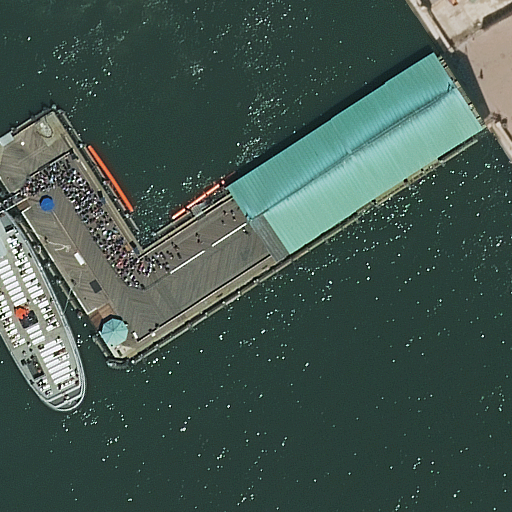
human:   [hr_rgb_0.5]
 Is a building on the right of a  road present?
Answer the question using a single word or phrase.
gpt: no

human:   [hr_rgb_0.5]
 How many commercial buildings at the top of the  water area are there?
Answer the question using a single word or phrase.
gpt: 0

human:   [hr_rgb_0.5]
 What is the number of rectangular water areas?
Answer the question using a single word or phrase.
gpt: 1

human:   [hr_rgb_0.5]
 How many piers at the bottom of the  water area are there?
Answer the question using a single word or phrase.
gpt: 0

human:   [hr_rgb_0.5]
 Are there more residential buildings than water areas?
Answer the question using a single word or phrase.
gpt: no

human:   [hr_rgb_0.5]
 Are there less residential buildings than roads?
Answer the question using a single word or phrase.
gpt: yes

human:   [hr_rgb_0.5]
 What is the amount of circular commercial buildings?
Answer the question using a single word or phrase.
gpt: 0

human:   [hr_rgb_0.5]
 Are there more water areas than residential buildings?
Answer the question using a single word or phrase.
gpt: no

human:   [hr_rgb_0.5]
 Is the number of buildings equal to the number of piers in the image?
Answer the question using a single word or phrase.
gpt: no

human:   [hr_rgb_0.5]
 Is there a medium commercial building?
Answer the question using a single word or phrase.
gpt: no

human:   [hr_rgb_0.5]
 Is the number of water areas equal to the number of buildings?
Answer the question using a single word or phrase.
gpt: no

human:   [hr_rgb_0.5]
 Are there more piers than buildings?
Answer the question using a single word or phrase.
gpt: no

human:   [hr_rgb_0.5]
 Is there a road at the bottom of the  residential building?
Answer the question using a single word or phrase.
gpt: no

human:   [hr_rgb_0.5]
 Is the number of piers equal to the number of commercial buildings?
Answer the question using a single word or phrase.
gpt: no

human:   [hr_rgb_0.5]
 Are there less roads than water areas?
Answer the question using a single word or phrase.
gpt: no

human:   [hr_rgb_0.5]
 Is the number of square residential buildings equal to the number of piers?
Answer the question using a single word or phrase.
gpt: yes

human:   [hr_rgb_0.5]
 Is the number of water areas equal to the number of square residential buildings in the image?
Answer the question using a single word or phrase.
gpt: yes

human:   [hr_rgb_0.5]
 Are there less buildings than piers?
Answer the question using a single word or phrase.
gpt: no

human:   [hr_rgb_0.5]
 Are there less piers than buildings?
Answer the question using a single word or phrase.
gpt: yes

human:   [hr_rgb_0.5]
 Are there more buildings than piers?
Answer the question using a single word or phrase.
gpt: yes

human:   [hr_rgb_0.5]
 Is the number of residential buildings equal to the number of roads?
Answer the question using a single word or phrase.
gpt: no

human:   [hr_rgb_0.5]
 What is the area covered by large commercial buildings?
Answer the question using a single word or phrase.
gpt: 0m2

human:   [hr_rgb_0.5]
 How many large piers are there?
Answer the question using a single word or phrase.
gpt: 1

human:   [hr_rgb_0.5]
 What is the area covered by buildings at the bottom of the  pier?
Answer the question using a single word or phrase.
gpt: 19m2

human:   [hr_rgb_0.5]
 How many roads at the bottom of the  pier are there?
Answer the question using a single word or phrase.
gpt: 0

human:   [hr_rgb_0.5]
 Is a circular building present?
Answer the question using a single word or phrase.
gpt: yes

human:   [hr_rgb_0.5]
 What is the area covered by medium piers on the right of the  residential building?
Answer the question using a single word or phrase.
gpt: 0m2

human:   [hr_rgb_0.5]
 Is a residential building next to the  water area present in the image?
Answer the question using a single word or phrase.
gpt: yes

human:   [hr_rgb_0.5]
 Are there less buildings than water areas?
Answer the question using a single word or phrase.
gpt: no

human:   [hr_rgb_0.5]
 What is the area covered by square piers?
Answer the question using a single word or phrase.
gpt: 0m2

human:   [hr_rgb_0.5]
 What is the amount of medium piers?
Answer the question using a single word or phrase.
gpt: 0

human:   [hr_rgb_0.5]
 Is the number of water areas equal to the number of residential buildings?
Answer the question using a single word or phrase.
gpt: yes

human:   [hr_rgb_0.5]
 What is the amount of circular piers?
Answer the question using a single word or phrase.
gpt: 0

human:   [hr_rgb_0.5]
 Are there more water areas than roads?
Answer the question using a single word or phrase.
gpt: no

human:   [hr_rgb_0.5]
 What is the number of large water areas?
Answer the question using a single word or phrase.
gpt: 1

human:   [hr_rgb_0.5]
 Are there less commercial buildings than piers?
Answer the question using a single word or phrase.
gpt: yes